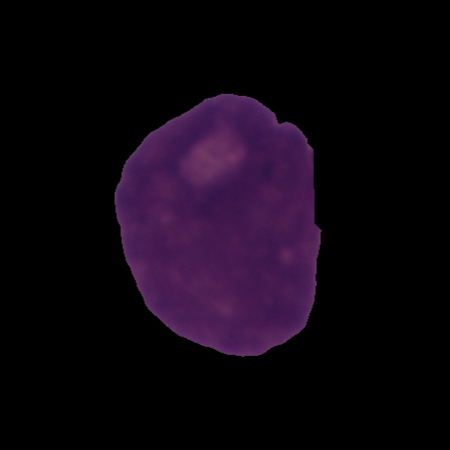
Label: cancer